You are looking at the wavelet scalogram of a bearing's acceleration signal. Determine the bearing's health state. Answer with exactly one of: normal, inner_race, outer_race, ball.
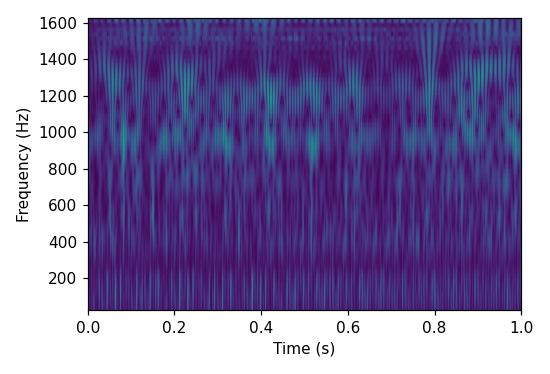
Answer: inner_race